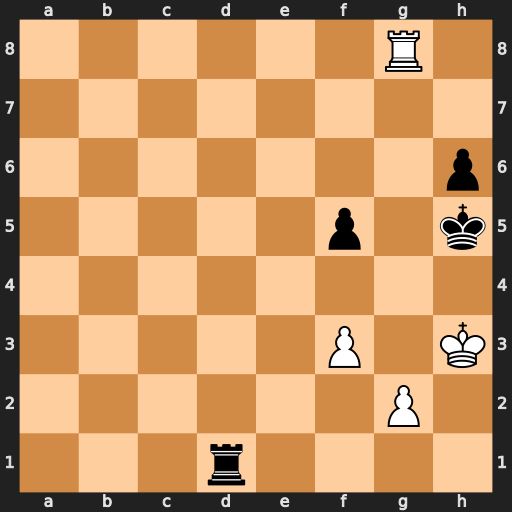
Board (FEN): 6R1/8/7p/5p1k/8/5P1K/6P1/3r4
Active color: w
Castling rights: -
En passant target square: -
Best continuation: g4+ fxg4+ fxg4#